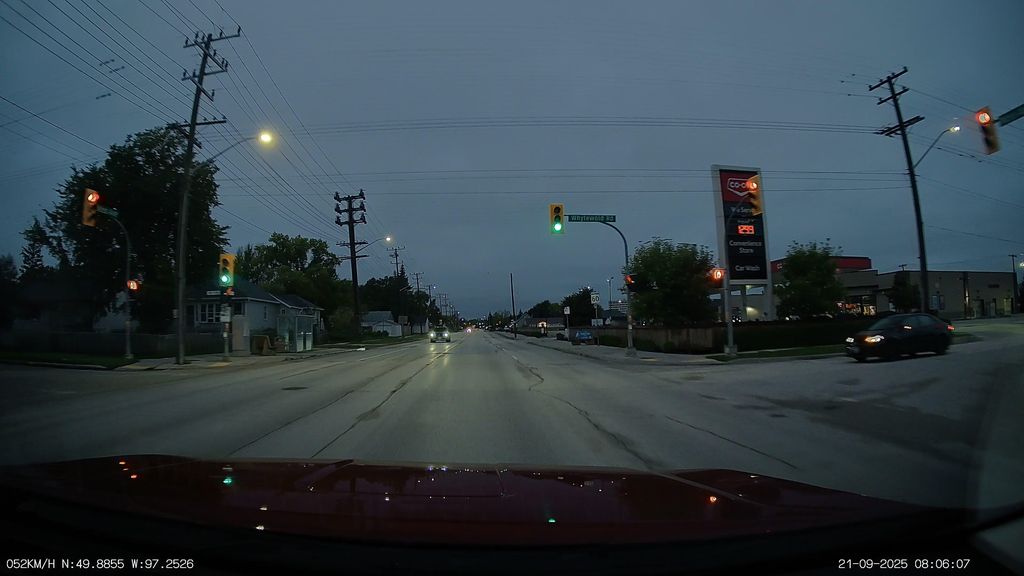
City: winnipeg